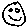
Label: smiley face